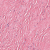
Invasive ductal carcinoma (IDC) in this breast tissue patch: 0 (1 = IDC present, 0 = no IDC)